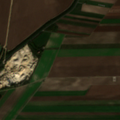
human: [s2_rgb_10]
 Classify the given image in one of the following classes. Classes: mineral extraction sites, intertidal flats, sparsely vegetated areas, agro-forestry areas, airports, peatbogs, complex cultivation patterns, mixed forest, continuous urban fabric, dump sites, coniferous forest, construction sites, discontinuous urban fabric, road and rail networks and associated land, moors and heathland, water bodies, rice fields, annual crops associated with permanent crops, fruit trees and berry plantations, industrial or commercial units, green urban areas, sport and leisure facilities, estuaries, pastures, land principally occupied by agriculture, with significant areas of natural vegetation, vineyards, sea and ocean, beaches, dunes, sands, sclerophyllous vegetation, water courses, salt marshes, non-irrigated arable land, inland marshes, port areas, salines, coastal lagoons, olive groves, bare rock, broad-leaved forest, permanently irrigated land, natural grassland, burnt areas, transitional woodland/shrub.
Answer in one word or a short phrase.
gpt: discontinuous urban fabric, mineral extraction sites, non-irrigated arable land